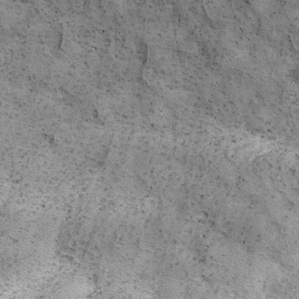
Label: non_frost